Question: I'm trying to add a 'JTextField' as a search bar to a 'JMenuBar' at the top of my 'JFrame'. My problem is that the 'JTextField' keeps getting resized to take up all available space in the 'JMenuBar', and I don't want it to. I've tried 'setPreferredSize()' and 'setMaximum Size()', but these didnt work, presumably because the 'LayoutManager' used in the 'JMenuBar' doesn't respect these sizes. I also tried adding the 'JTextField' to a 'JPanel' with a 'FlowLayout' and adding the panel to the 'JMenuBar', but I get something that looks like this:
The panel is on the right side of the 'JMenuBar', and the size seems to be correct, but I can't see anything in it other than this weird blue bar.
Here's the code that (I think) is relevant. Let me know if more is needed:
'''
JPanel searchPanel = new JPanel();
searchPanel.setPreferredSize(new Dimension(100, 25));
JTextField searchBar = new JTextField(50);
String[] fields = {"title", "author", "subject", "publisher", "year", "circulating", "catalog" };
JComboBox searchFields = new JComboBox(fields);
JButton searchBtn = new JButton("search");
searchPanel.add(searchBar);
searchPanel.add(searchFields);
searchPanel.add(searchBtn);
searchPanel.setVisible(true);
fileMenu.add(open);
fileMenu.add(save);
fileMenu.add(exit);
libMenu.add(viewLib);
libMenu.addSeparator();
libMenu.add(newBook);
libMenu.add(search);
this.setJMenuBar(topBar);
topBar.add(fileMenu);
topBar.add(libMenu);
topBar.add(Box.createHorizontalGlue());
topBar.add(searchPanel);
'''
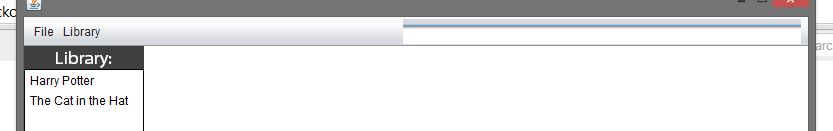
Answer: This works for me.
'''
menuBar.add(Box.createHorizontalGlue());
JTextField textField = new JTextField(10);
textField.setMaximumSize( textField.getPreferredSize() );
menuBar.add(textField);
'''
Post an SSCCE if you need more help.
Edit:
Again, the code is posted was just to show that the problem is in containing the maximum size of the text field. How you choose to do this is up to you.